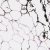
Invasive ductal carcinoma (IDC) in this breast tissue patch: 0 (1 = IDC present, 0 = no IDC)